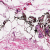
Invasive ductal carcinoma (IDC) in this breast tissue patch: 0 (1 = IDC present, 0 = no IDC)